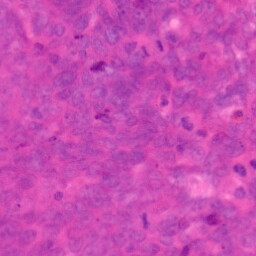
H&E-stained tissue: Colon